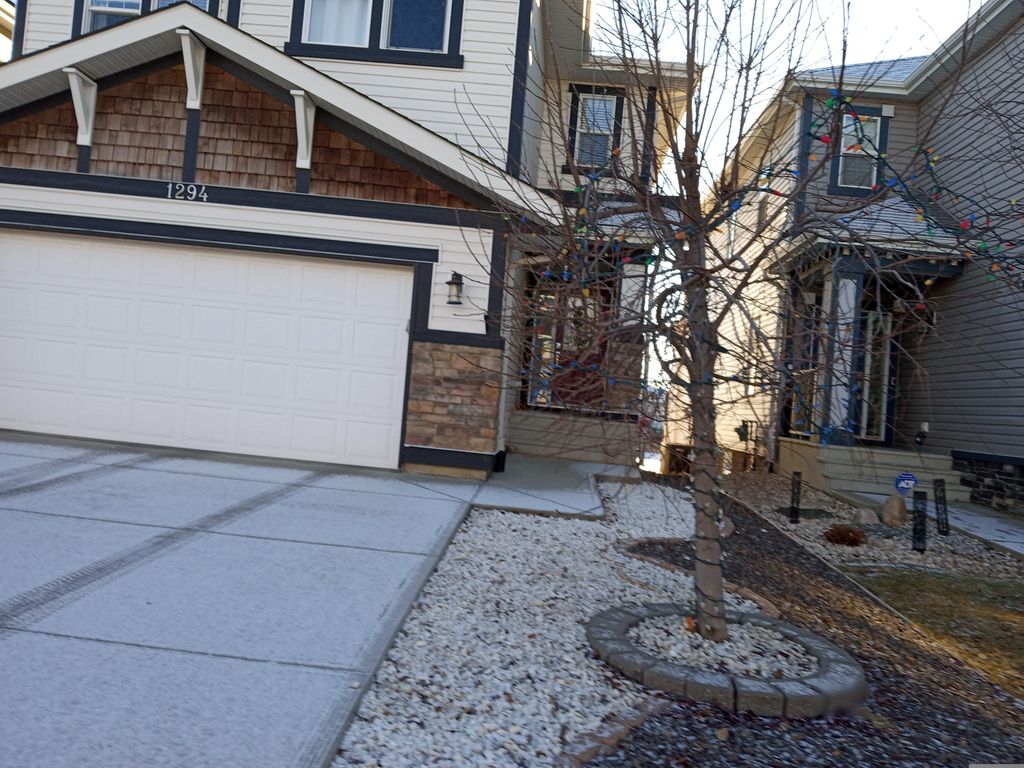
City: edmonton